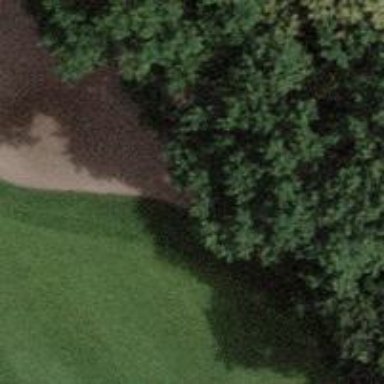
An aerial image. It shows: Bunker on golf course.